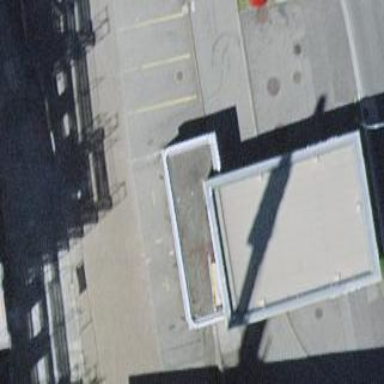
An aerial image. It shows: View of roof of building.